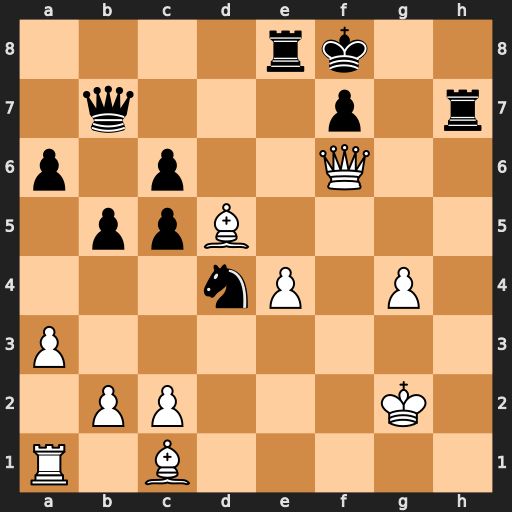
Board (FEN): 4rk2/1q3p1r/p1p2Q2/1ppB4/3nP1P1/P7/1PP3K1/R1B5
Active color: w
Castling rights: -
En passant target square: -
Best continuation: Bh6+ Rxh6 Qxh6+